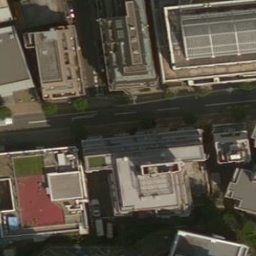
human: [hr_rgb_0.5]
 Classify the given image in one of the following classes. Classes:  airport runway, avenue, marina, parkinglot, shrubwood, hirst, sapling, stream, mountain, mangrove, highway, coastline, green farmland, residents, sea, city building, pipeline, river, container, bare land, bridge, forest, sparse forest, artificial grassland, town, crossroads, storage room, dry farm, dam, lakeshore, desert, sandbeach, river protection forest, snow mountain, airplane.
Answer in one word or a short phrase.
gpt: city building